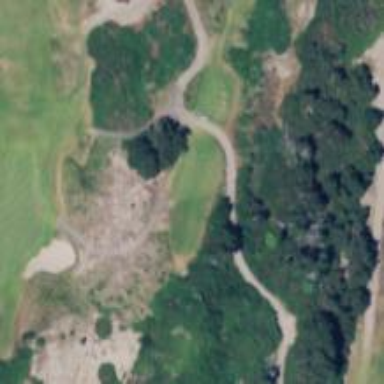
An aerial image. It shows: Path designated for golf carts.